Interaction volume radius: 5 \u00c5
Interaction volume height: 10 \u00c5
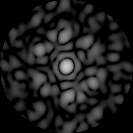
Disorder parameter: 0.7189